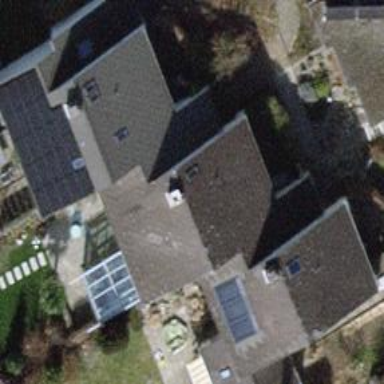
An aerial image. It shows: Terrace building with gabled roof.